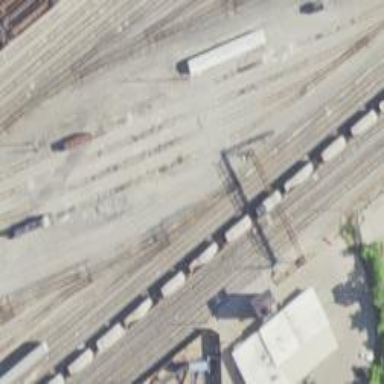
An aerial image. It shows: Railway yard.